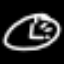
Label: clock